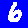
Digit: 6